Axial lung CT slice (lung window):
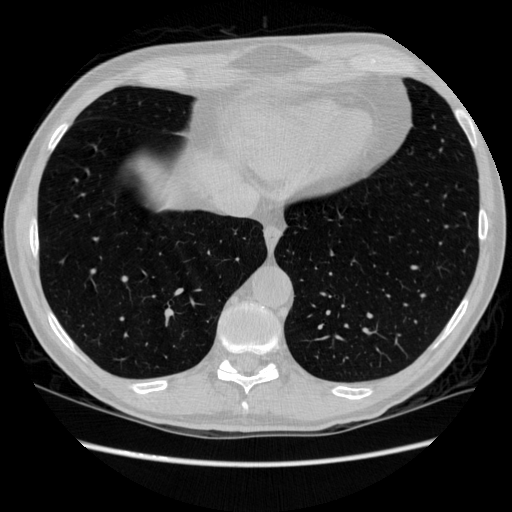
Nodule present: no